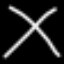
Label: line